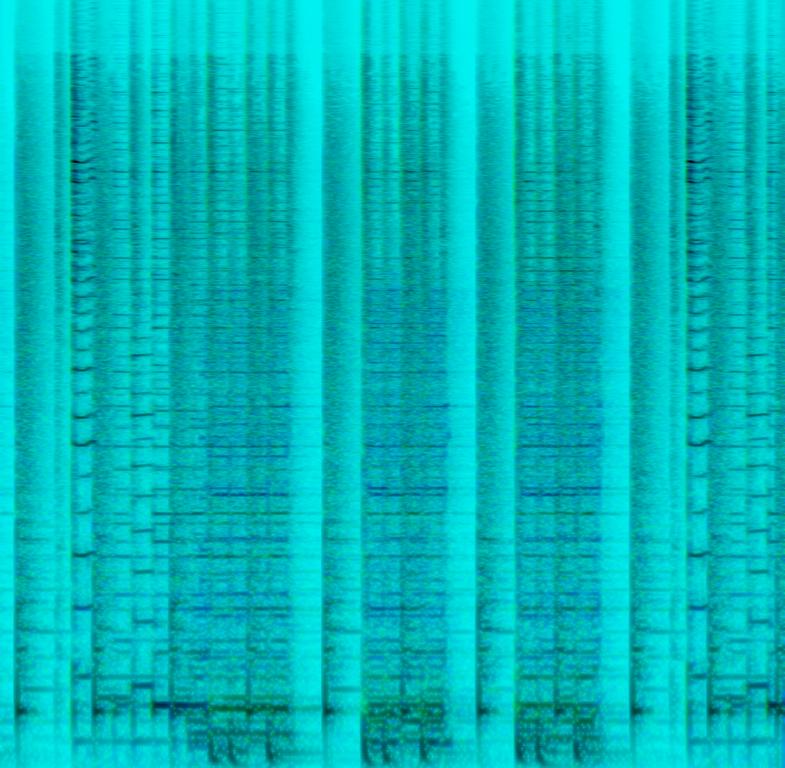
This song contains acoustic drums playing a simple rhythm along with an e-bass. The same rhythmic pattern gets played by an acoustic guitar and e-guitar strumming chords. In the background female voices are happily screaming to the sound of waves. This song may be playing for an advertisement.